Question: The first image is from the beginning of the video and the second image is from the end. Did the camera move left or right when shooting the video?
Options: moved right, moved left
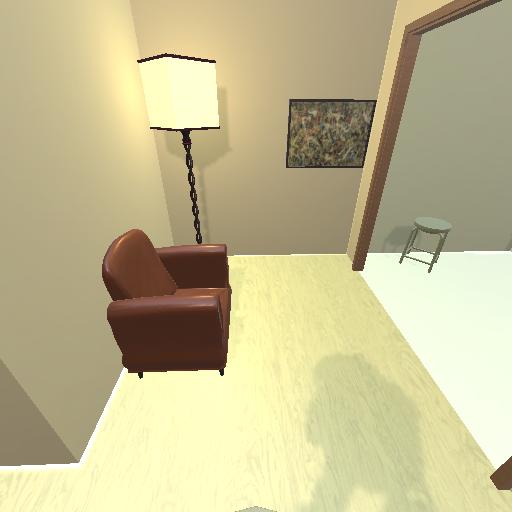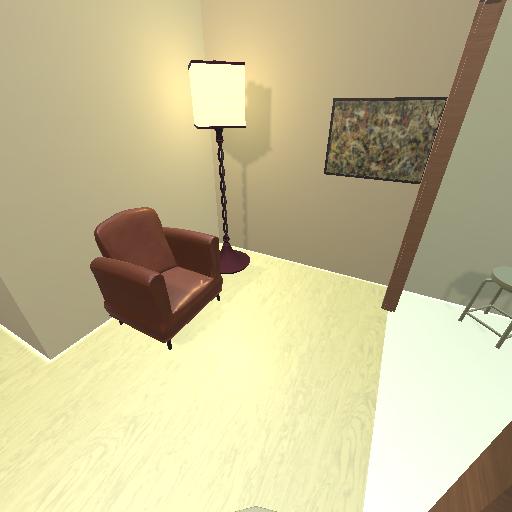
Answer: moved right